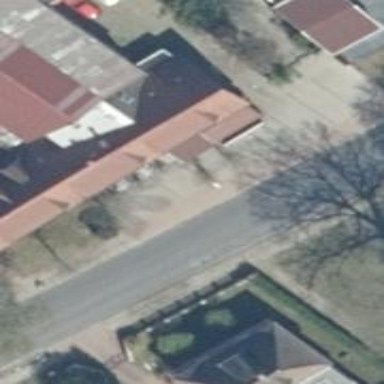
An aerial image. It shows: Restaurant.